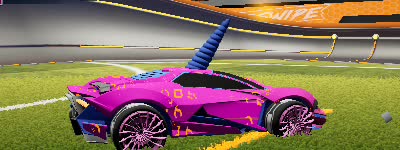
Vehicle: werewolf